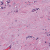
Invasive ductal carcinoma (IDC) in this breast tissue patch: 1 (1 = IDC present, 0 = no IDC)